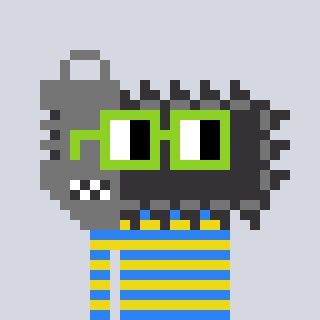
a pixel art character with square light green glasses, a chainsaw-shaped head and a yellow-colored body on a cool background